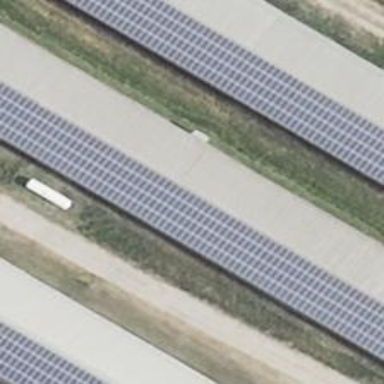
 generating electricity through photovoltaic methods."